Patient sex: M
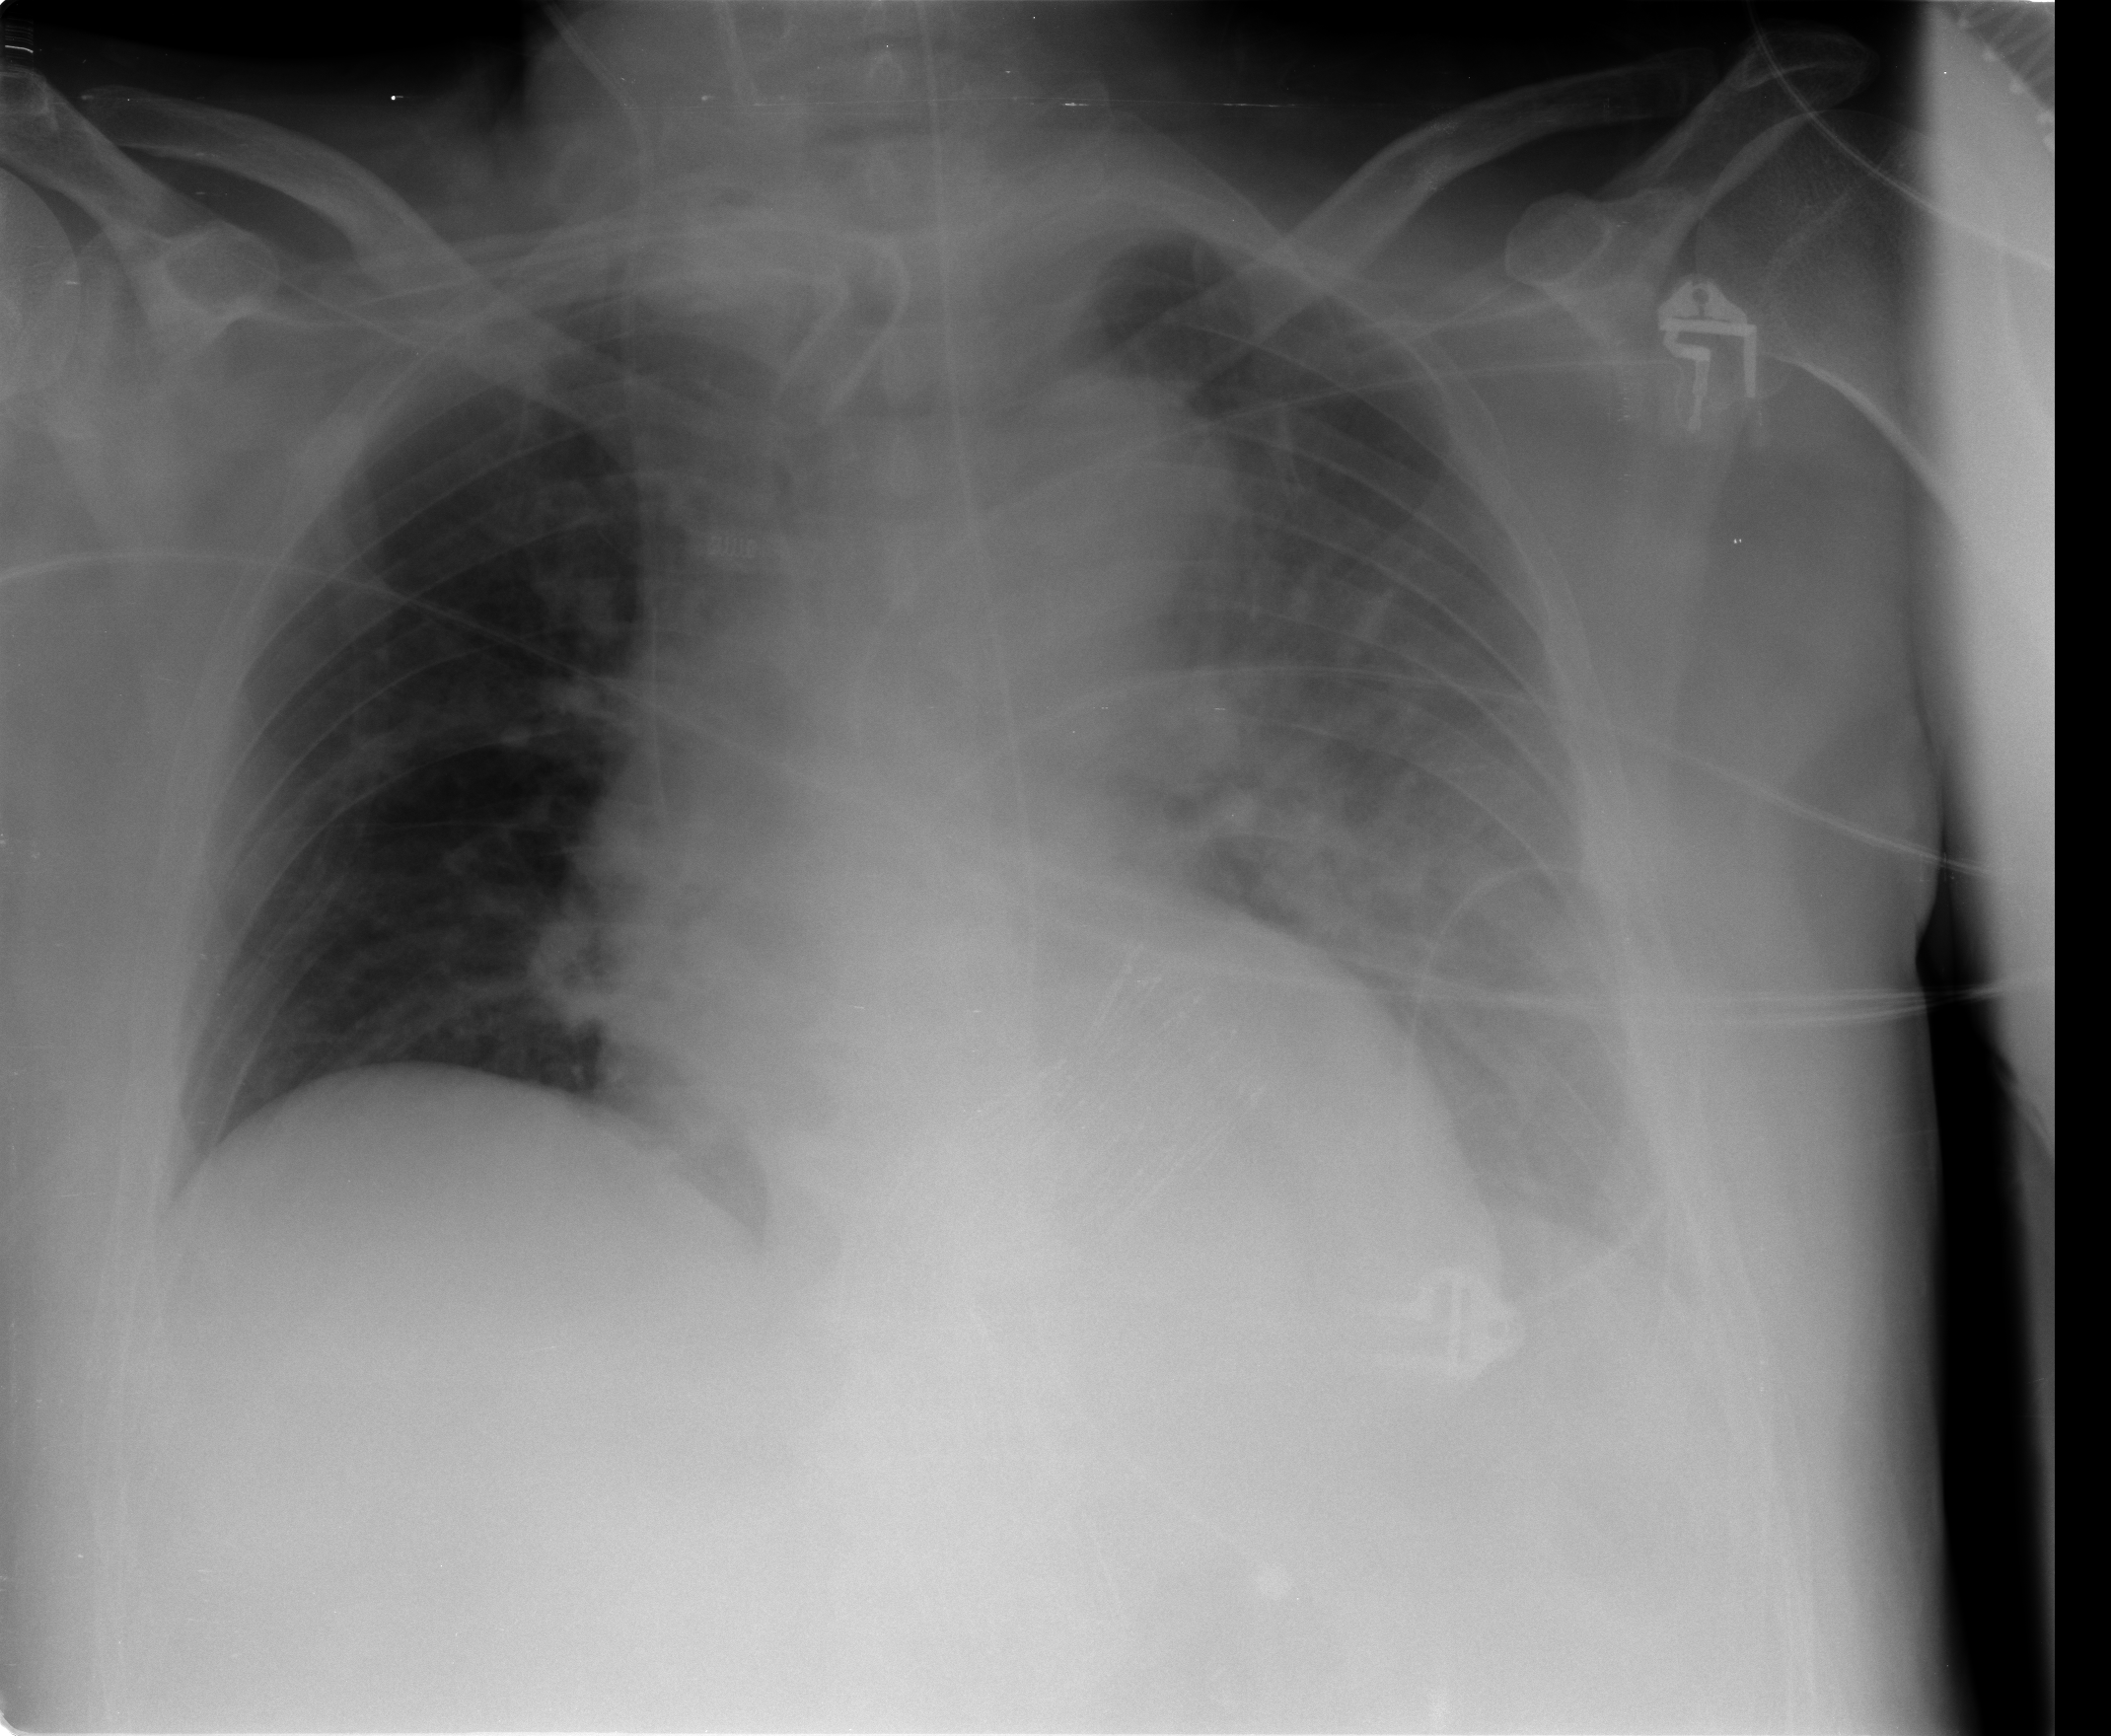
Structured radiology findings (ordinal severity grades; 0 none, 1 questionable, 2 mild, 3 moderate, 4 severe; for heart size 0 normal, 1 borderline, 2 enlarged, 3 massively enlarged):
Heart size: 2
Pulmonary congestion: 1
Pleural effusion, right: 0
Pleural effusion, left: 2
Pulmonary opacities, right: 1
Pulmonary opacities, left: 2
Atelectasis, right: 1
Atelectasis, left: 2